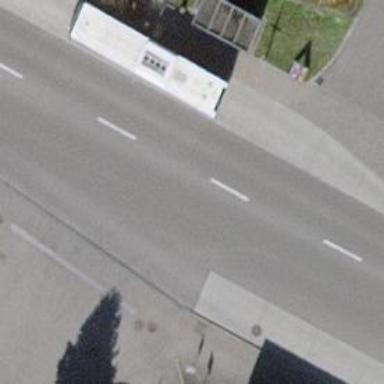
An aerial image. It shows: Secondary road with asphalt surface and separate sidewalk.